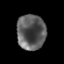
Tissue: prostate
Cell type: Epithelial cells
Senescence score: 0.3427
Nuclear area (px): 988
Mean DAPI intensity: 92.495